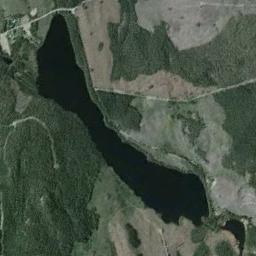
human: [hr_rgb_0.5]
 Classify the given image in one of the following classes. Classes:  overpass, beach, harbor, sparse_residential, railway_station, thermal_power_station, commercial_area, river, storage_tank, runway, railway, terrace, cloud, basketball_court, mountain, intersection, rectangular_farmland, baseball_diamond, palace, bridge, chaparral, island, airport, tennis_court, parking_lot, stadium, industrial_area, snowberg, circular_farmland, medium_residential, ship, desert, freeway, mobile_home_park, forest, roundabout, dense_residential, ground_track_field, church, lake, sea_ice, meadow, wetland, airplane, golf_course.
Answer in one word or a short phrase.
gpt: lake